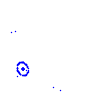
Particle: proton